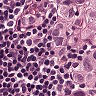
Metastatic tissue present: yes